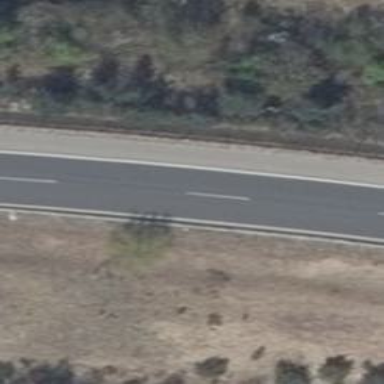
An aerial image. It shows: Motorway link with embankment beside it.